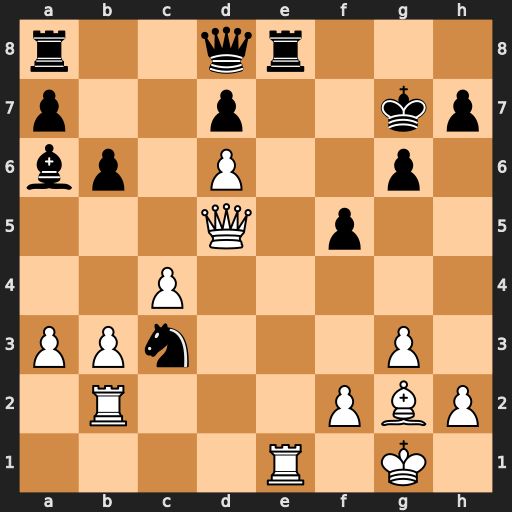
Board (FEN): r2qr3/p2p2kp/bp1P2p1/3Q1p2/2P5/PPn3P1/1R3PBP/4R1K1
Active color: w
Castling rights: -
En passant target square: -
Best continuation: Rxe8 Nxd5 Rxd8 Rxd8 Bxd5